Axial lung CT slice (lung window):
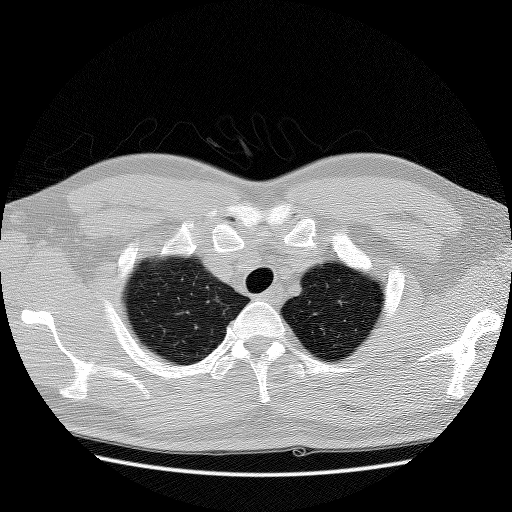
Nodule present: no